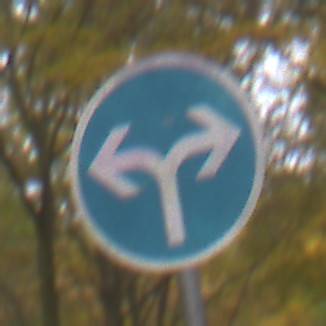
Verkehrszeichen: VorgeschriebeneFahrtrichtungRechtsOderLinks
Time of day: Midday
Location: Outdoor (Nature)
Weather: Overcast
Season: NotSpecified
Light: Natural